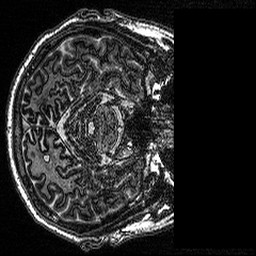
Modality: MP2RAGE
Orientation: axial
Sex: male
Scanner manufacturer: siemens
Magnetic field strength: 3 T
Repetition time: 5 s
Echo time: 0.00292 s